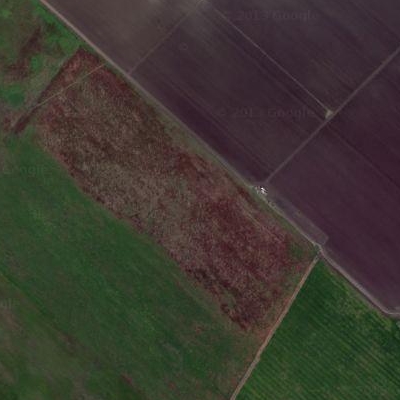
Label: Field